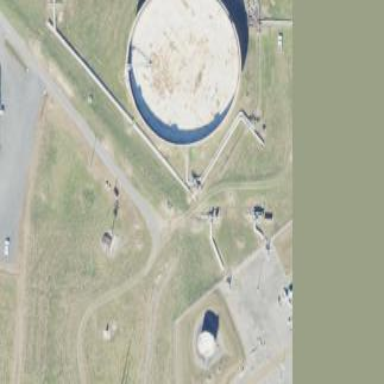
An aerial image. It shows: Storage tank that is man-made.